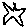
Label: star